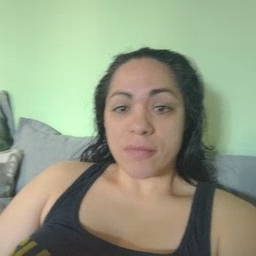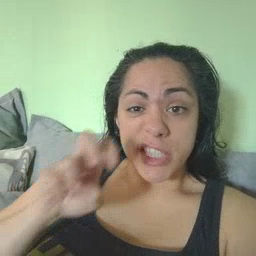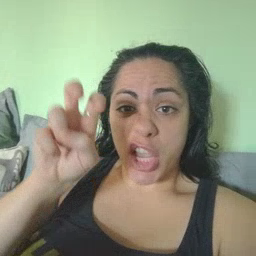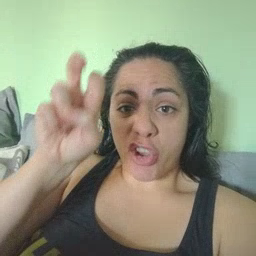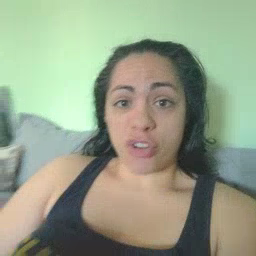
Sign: stairs